Question: I am constantly getting
> SSL handshake with client failed - Remote host terminated the
handshake
error in Charles Proxy from iOS 16.1, which should indicate that certificate isn't trusted, but I granted full trust in the iPhone settings.
Here are steps to reproduce:
1. Download and install Charles Proxy on macOS and enable SSL Proxying. HTTP proxy port is set to 8888
2. On iPhone, in wifi settings enable manual proxy and enter the computer's IP and port 8888
3. Then dialog will appear in Charles Proxy on which need to click "Allow"
4. On iPhone go to chls.pro/ssl in order to download the certificate
5. In iPhone's settings install a new profile with a certificate.
6. Then in Settings -> General -> About -> Certificate Trust Settings set the switch for the certificate to on.
I can see requests in Charles Proxy but they all are with SSL handshake error. Also, Safari on iPhone returns the error "This Connection Is Not Private"
Can someone explain what am I doing wrong?
Here is the screenshot from the Certificate Trust Settings.

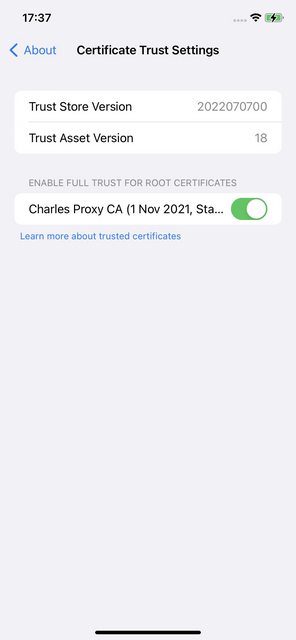
Answer: Finally, I found the problem. In my case, it was an expired certificate. In order to fix it, it is necessary to go to 'Help -> SSL Proxying -> Reset Charles Root Certificate...'. It will generate a new one. Then it is needed to install it and grant trust to it.
I wasn't noticing it because before I was working only with Android and it didn't check if a certificate was expired, unlike iOS.
Because I wasn't been able to find any troubleshooting checklist for similar situations I will mention it here. Hopefully, it will help somebody:
1. Make sure that Enable SSL Proxying is enabled in Proxy -> SSL Proxying Settings...
2. Check that the Exclude list doesn't contain the locations that you are trying to record.
3. Check that Proxy -> Record Settings doesn't have unneeded excludes or includes
4. Check if your target device is connected to the same wifi point as a computer.
5. Check if the wifi proxy on the target device is enabled.
6. Check if the wifi proxy on the target device is working. It is possible to check by entering incorrect proxy IP and trying to access the internet through a browser. If the proxy is working there will be no access to the Internet. (Note: at the time of writing this answer some iPhones with iOS 16 do have not a working proxy. More info here)
7. Check if the proxy is configured with the correct IP and port
8. Check if the target device has Charles's certificate installed
9. Check if the target device trusts Charles's certificate
10. Check if Charles's certificate isn't expired. If it is, go to Help -> SSL Proxying -> Reset Charles Root Certificate... and reinstall the certificate.
11. (for Android) Check if the target app has network_security_config.xml referenced in AndroidManifest.xml